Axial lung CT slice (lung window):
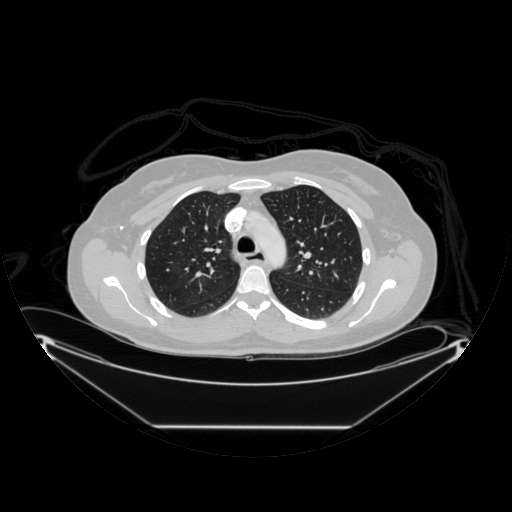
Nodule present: no